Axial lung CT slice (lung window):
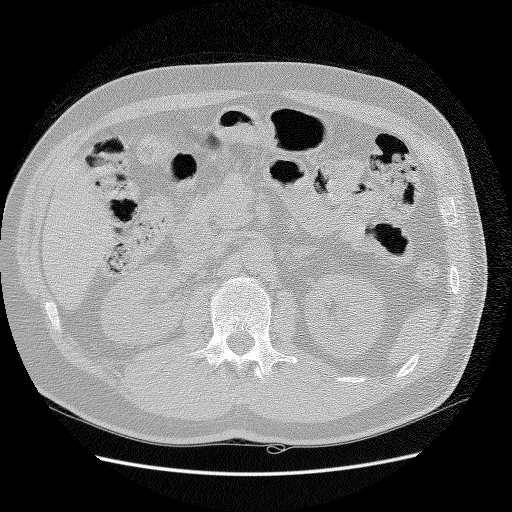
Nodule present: no